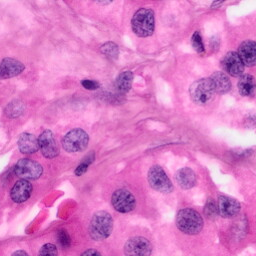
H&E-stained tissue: Pancreatic